Interaction volume radius: 10 \u00c5
Interaction volume height: 25 \u00c5
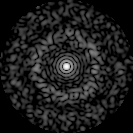
Disorder parameter: 0.839